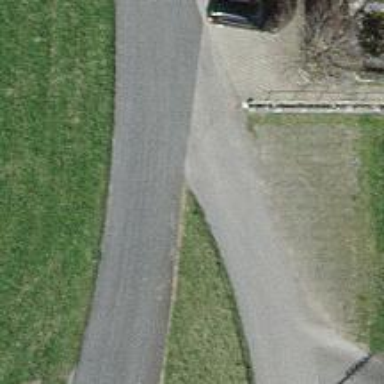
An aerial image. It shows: Unclassified road.